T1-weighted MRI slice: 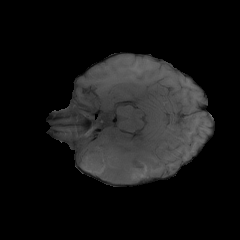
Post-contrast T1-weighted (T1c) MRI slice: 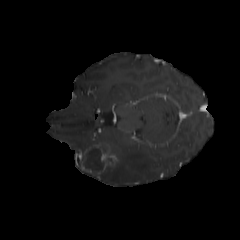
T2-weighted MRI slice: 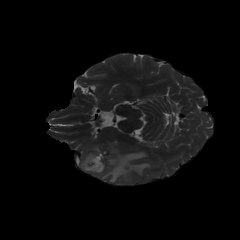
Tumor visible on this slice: yes